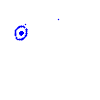
Particle: kaon